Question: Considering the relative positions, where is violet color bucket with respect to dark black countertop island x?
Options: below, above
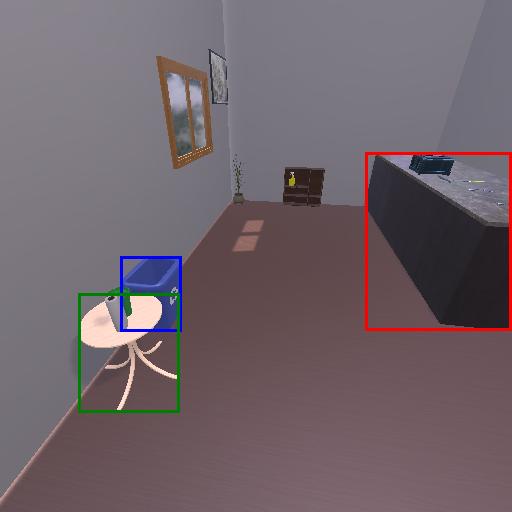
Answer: below